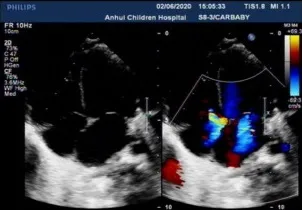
Characteristics of Doppler echocardiography. (A) All four ventricles of the heart were enlarged, and the left ventricle was prominent.
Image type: radiology (ultrasound)